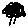
Label: tree